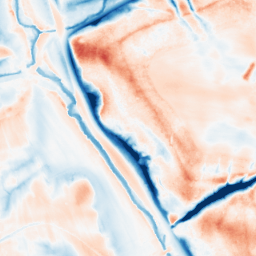
Category: classical
Decomposition family: gaussian_anisotropic
Decomposition parameters: sigma_x: 10
sigma_y: 10
Upsampling method: bilinear
Upsampling parameters: scale: 8
Upsampling scale: 8